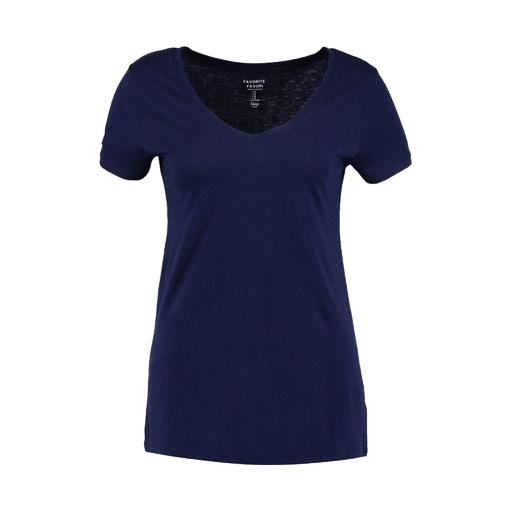
blue v-neck t-shirt only macy, blue scoop-neck tee, blue t-shirt only macy, white background